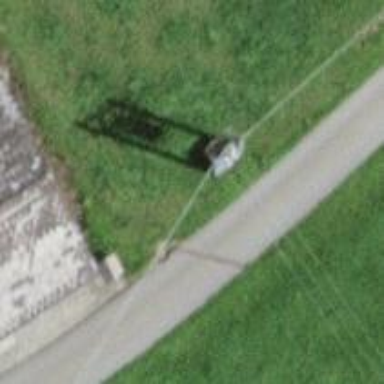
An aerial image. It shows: Distribution transformer attached to power pole.